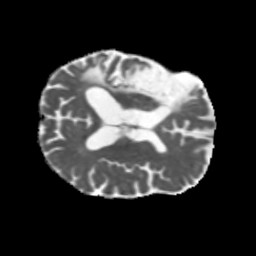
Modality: MD
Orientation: axial
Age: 71
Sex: male
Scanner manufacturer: siemens
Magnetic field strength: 3 T
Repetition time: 5.47 s
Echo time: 0.0854 s